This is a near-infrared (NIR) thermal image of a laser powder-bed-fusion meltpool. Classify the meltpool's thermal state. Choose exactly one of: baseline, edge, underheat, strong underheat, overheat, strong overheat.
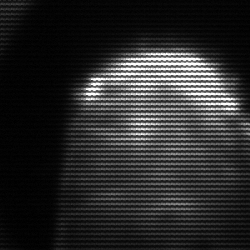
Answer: edge